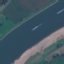
Land use / land cover: River